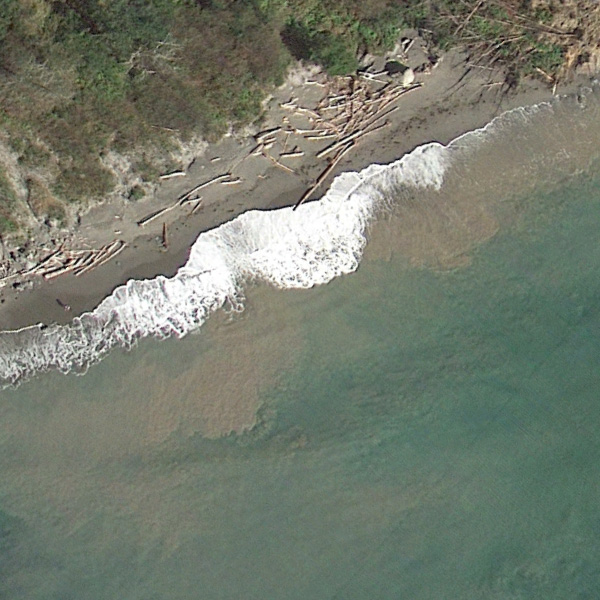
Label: Beach